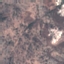
Land use / land cover class: HerbaceousVegetation